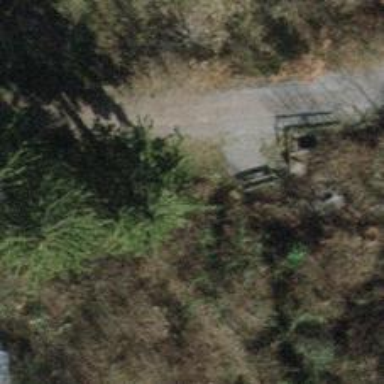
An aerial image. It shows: Brown bench.